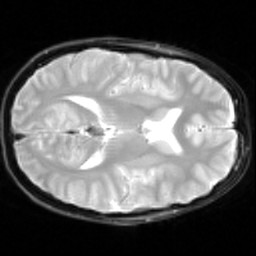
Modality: inplaneT2
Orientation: axial
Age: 22
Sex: female